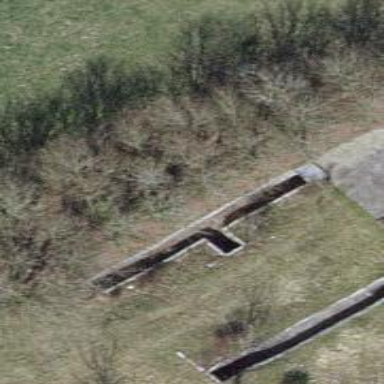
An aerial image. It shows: Military trench.